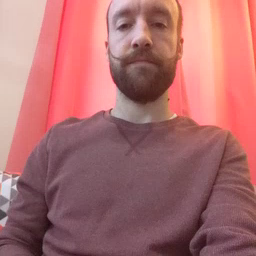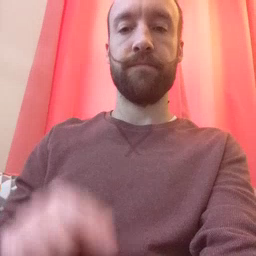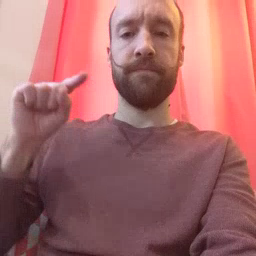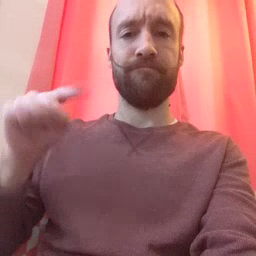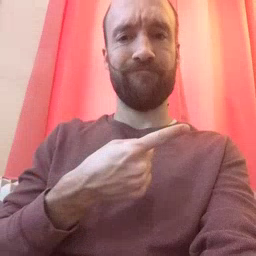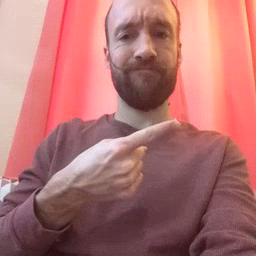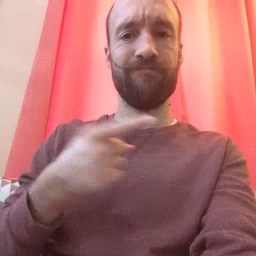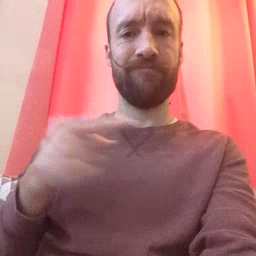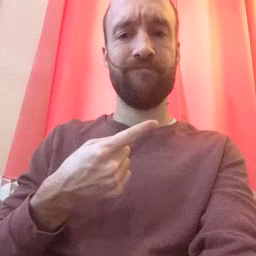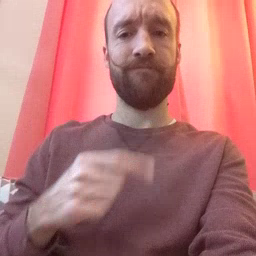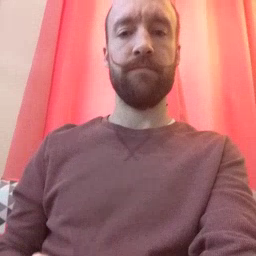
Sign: owie